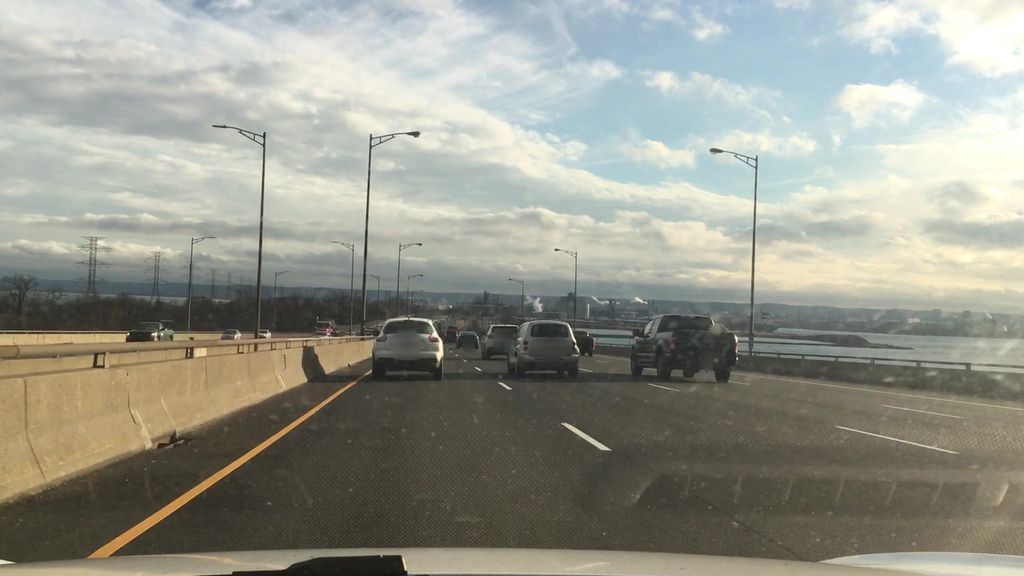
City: hamilton